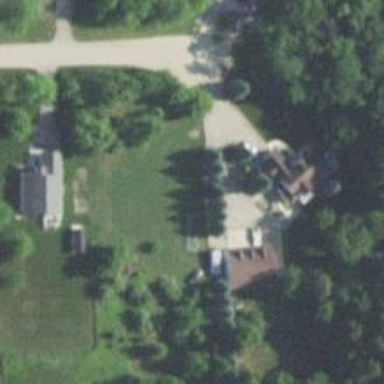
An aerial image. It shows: Driveway leading to service road.